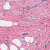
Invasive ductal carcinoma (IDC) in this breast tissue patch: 1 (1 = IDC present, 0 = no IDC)